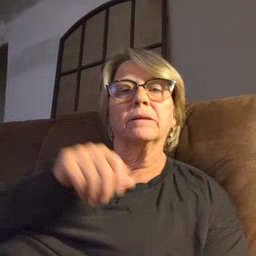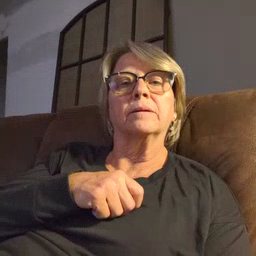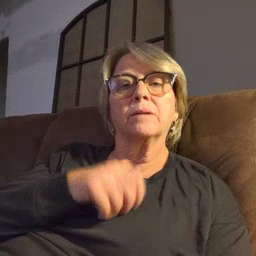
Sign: frenchfries